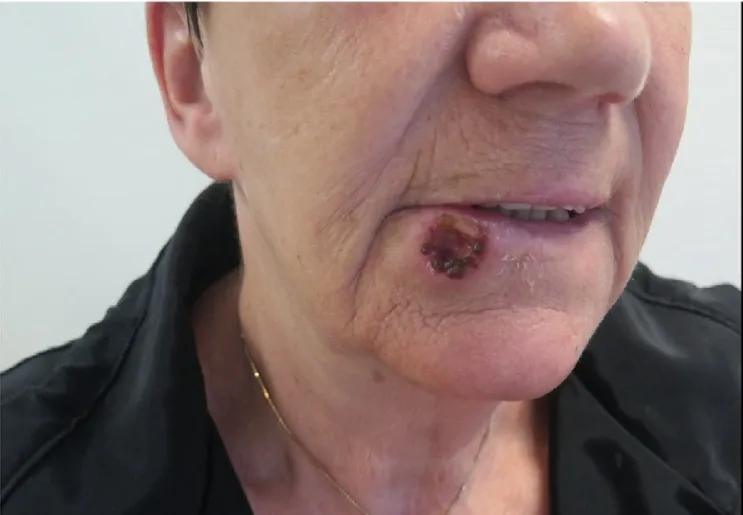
Clinical appearance initially.
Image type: medical_photograph (other_medical_photograph)